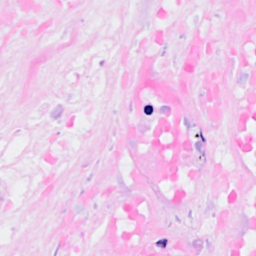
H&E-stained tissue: Breast